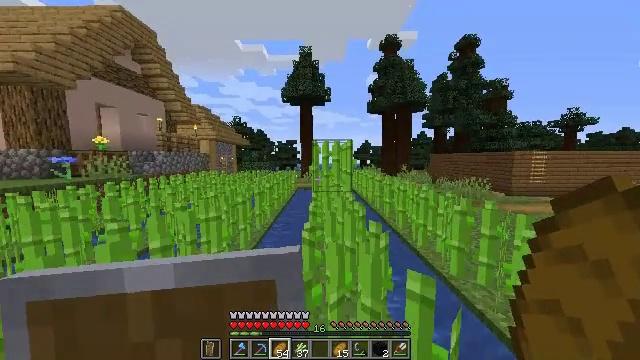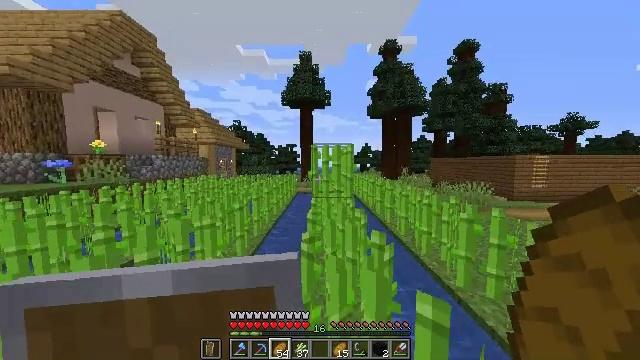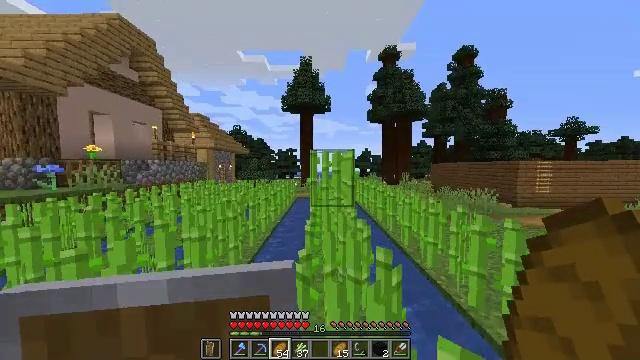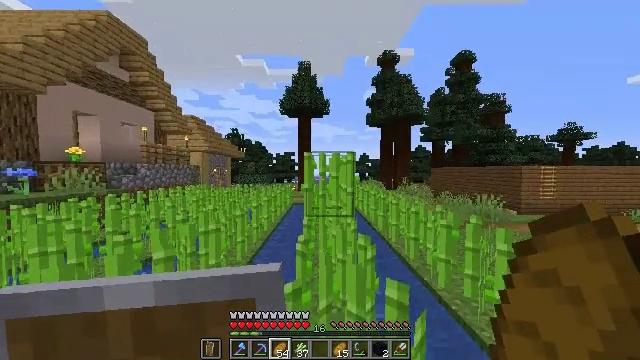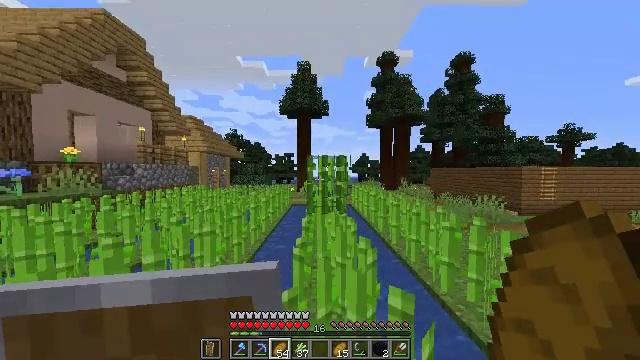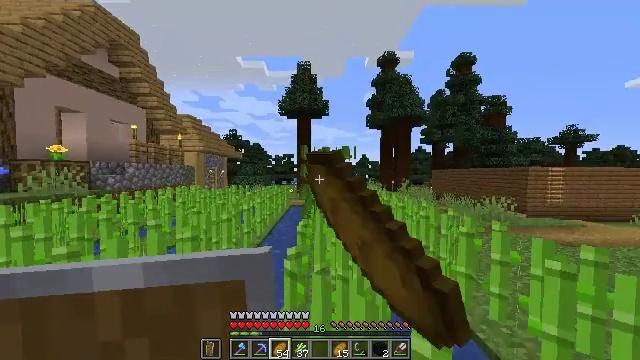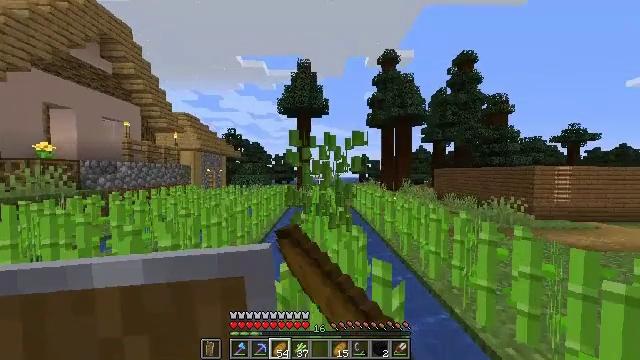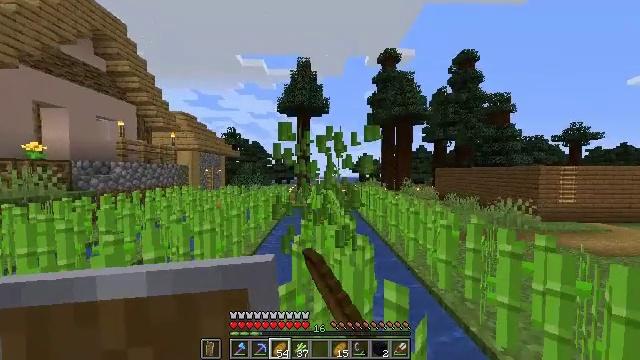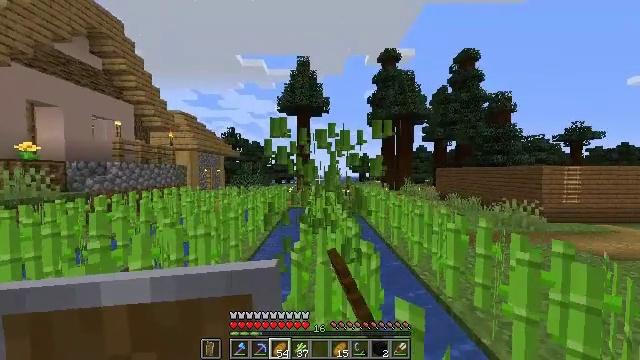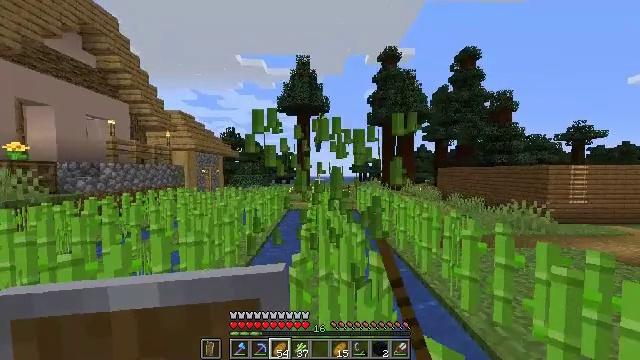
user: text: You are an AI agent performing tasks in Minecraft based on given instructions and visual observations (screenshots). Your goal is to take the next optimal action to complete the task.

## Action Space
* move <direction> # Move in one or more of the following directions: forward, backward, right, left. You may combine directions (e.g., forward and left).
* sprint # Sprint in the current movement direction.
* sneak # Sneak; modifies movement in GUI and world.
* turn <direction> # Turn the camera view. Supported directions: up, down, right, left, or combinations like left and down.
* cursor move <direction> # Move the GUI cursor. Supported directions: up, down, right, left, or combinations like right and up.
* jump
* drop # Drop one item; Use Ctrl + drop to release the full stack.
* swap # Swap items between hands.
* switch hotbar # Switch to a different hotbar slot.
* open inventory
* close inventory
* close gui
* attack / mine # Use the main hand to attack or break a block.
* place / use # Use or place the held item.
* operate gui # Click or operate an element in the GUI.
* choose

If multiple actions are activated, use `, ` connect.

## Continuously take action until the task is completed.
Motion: motion action
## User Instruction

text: Break the sugar cane.
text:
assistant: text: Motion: move forward, sprint, turn up
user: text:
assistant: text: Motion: move forward, sprint, turn up
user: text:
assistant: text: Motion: move forward, sprint, turn up
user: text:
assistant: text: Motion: move forward, sprint, attack / mine
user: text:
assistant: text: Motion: move forward, sprint, attack / mine
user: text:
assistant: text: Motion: move forward, sprint, attack / mine
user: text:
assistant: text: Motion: move forward, sprint, attack / mine
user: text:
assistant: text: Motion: move forward, sprint, attack / mine
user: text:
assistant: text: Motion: move forward, sprint
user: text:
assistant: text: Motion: no_op